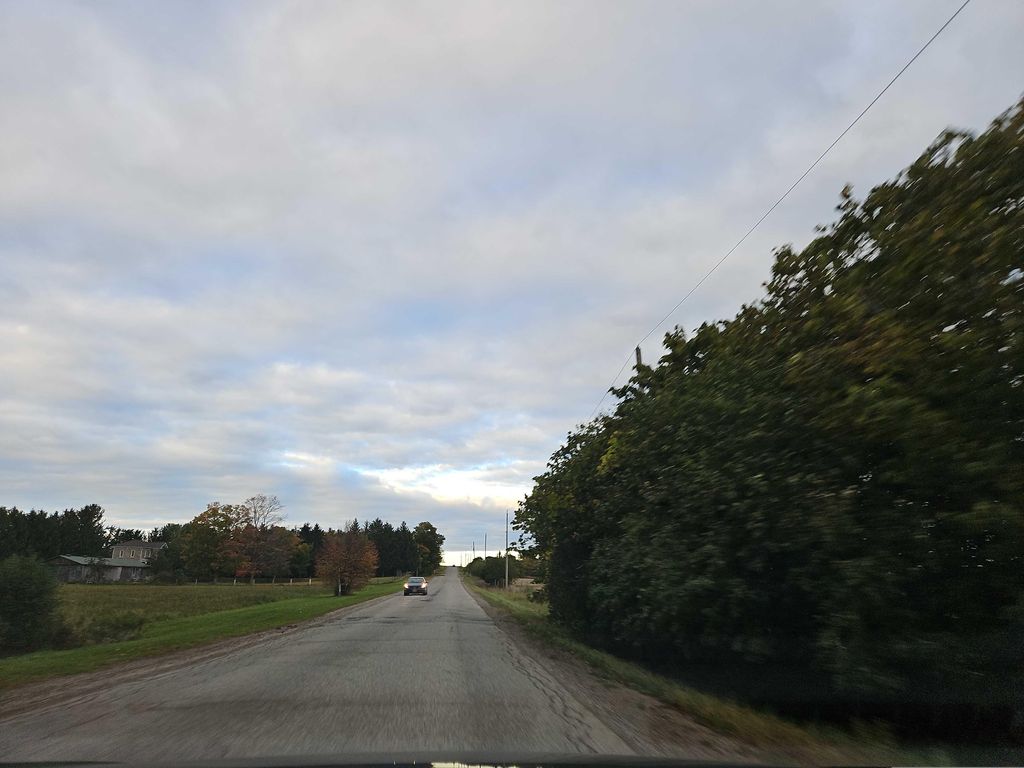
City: kitchener-waterloo